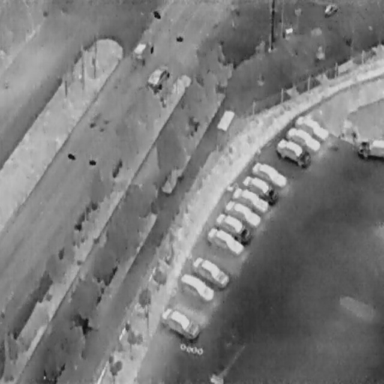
There are 15 Cars in the infrared image.